Question: I'm trying to implement a basic modal, but its size is kept being extended to height of a page.
Trigger code:
'''
$('.ui.modal.apply-modal').modal('show');
'''
Modal Code:
'''
<div class="ui modal apply-modal">
<i class="close icon"></i>
<div class="header">
Modal Title
</div>
<div class="content">
facebook
</div>
<div class="actions">
<div class="ui button">Cancel</div>
<div class="ui button">OK</div>
</div>
'''

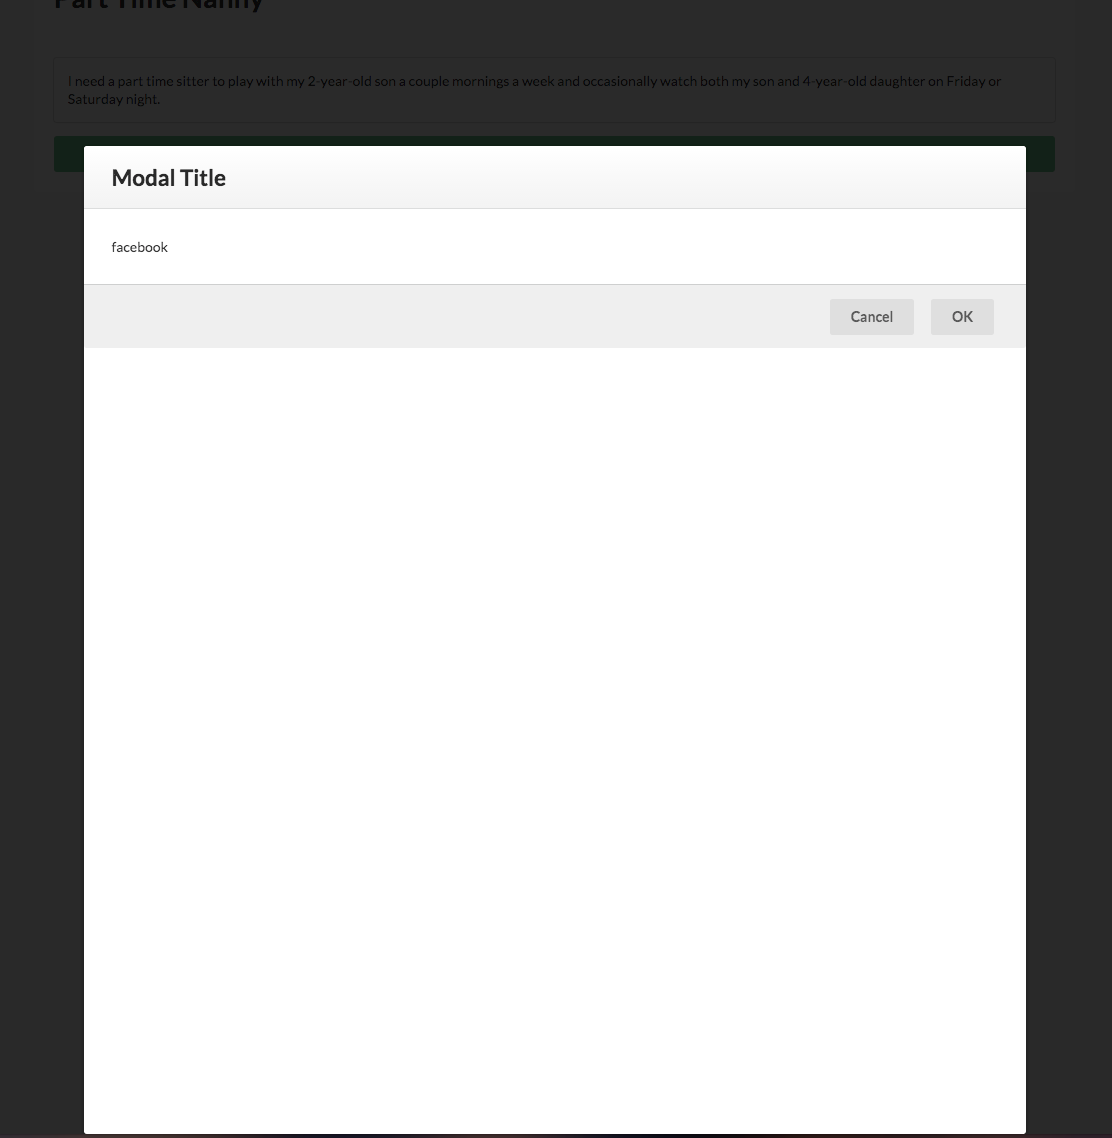
Answer: It turns out that <URL> package I use.
Simply by doing:
'''
meteor remove twbs:bootstrap
'''
Things got resolved. Granted, not an ideal solution, but I should not be using both frameworks at the same time anyways.

Well, after about two hours of debugging....